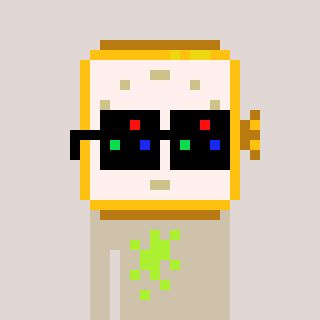
a pixel art character with square black sunglasses, a watch-shaped head and a bege-colored body on a warm background